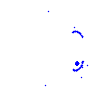
Particle: kaon